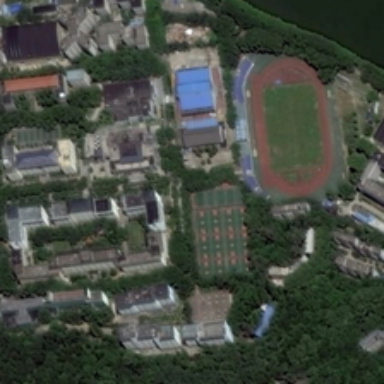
Many green trees and some buildings are in a school with a playground and some basketball fields near a river .